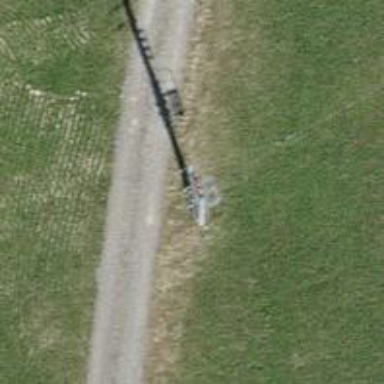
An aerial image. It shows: Distribution transformer attached to power pole.